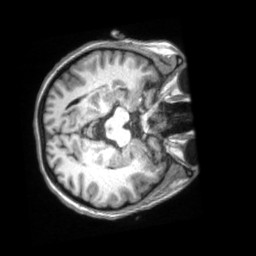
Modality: T1w
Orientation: axial
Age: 20
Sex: female